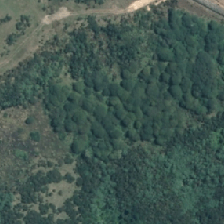
Land cover: deciduous_hardwood